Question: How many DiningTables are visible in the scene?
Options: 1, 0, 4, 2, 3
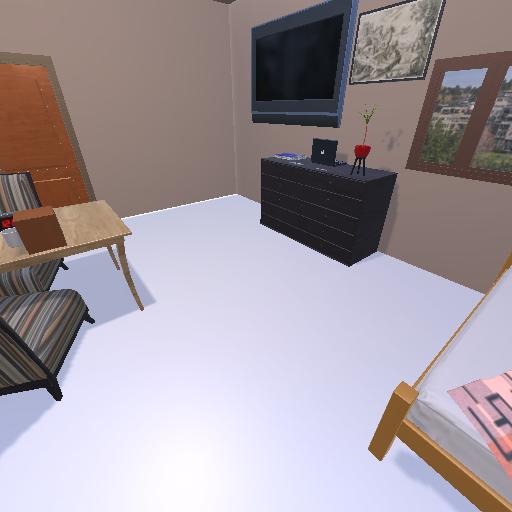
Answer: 1